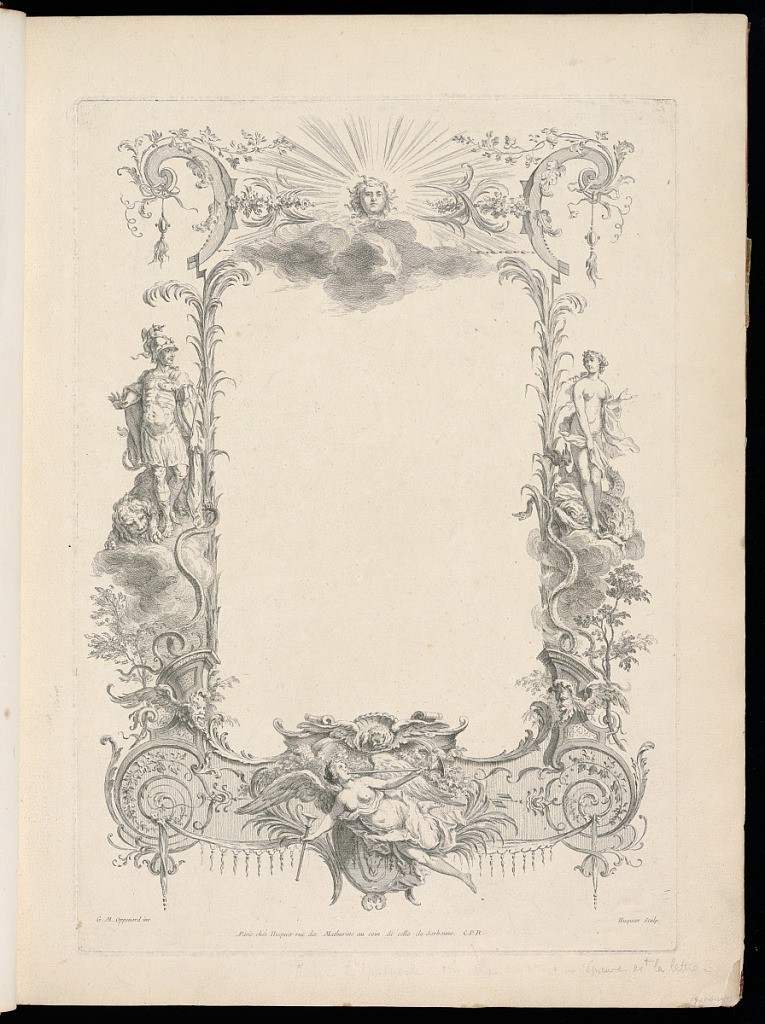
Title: AVIS AUX AMATEURS DU DESSEIN (Before Lettering)
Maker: Gilles-Marie Oppenord, French, 1672–1742
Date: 1749-1761
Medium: Etching and engraving on laid paper
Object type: Bound print
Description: Ornamental frame for text (before lettering). The frame features motifs such as reeds, scrolls, an angel blowing a horn, garlands, winged mascarons, snakes, and mythological figures. At the top is a head with radiating rays above clouds. The plate is signed. The version of the plate with lettering is in the album (1921-6-216-4).